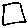
Label: square